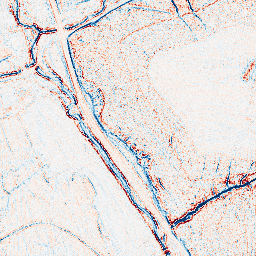
Category: edge_preserving
Decomposition family: bilateral
Decomposition parameters: d: 5
sigma_color: 75
sigma_space: 75
Upsampling method: fft_zeropad
Upsampling parameters: scale: 2
Upsampling scale: 2